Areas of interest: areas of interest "Star Joy Plaza Fitness and Swimming (Tianhe Main Branch)"
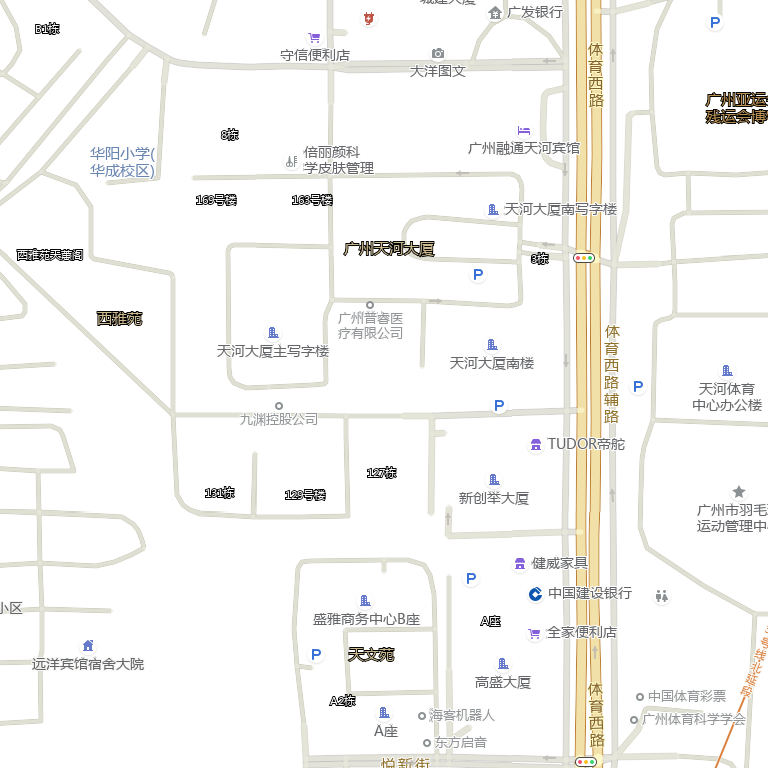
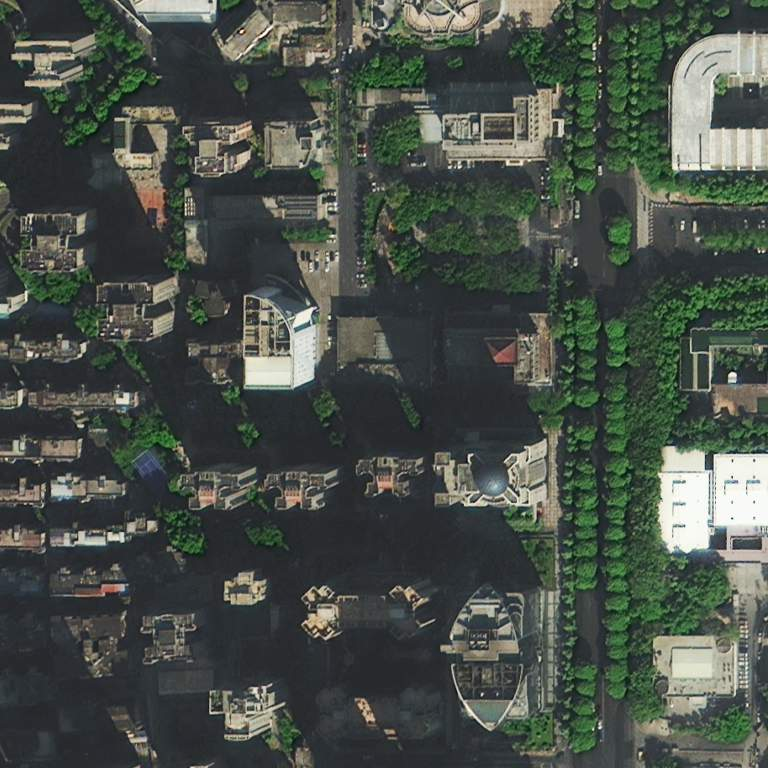